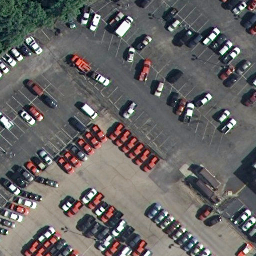
Label: parking lot